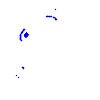
Particle: electron